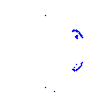
Particle: kaon